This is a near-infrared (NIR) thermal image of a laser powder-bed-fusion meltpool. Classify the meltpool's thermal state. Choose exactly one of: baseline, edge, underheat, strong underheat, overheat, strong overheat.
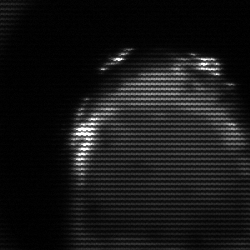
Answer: edge